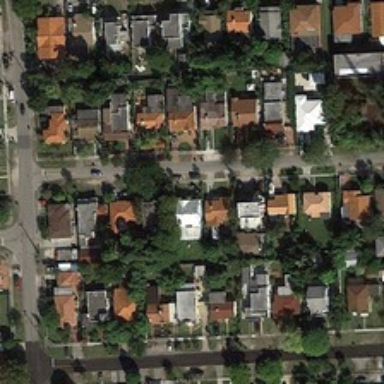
Many buildings and many green trees are in a dense residential area .